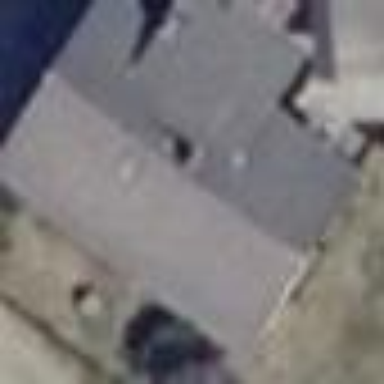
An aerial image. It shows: Building with gabled roof. The roof orientation is along the building's structure.